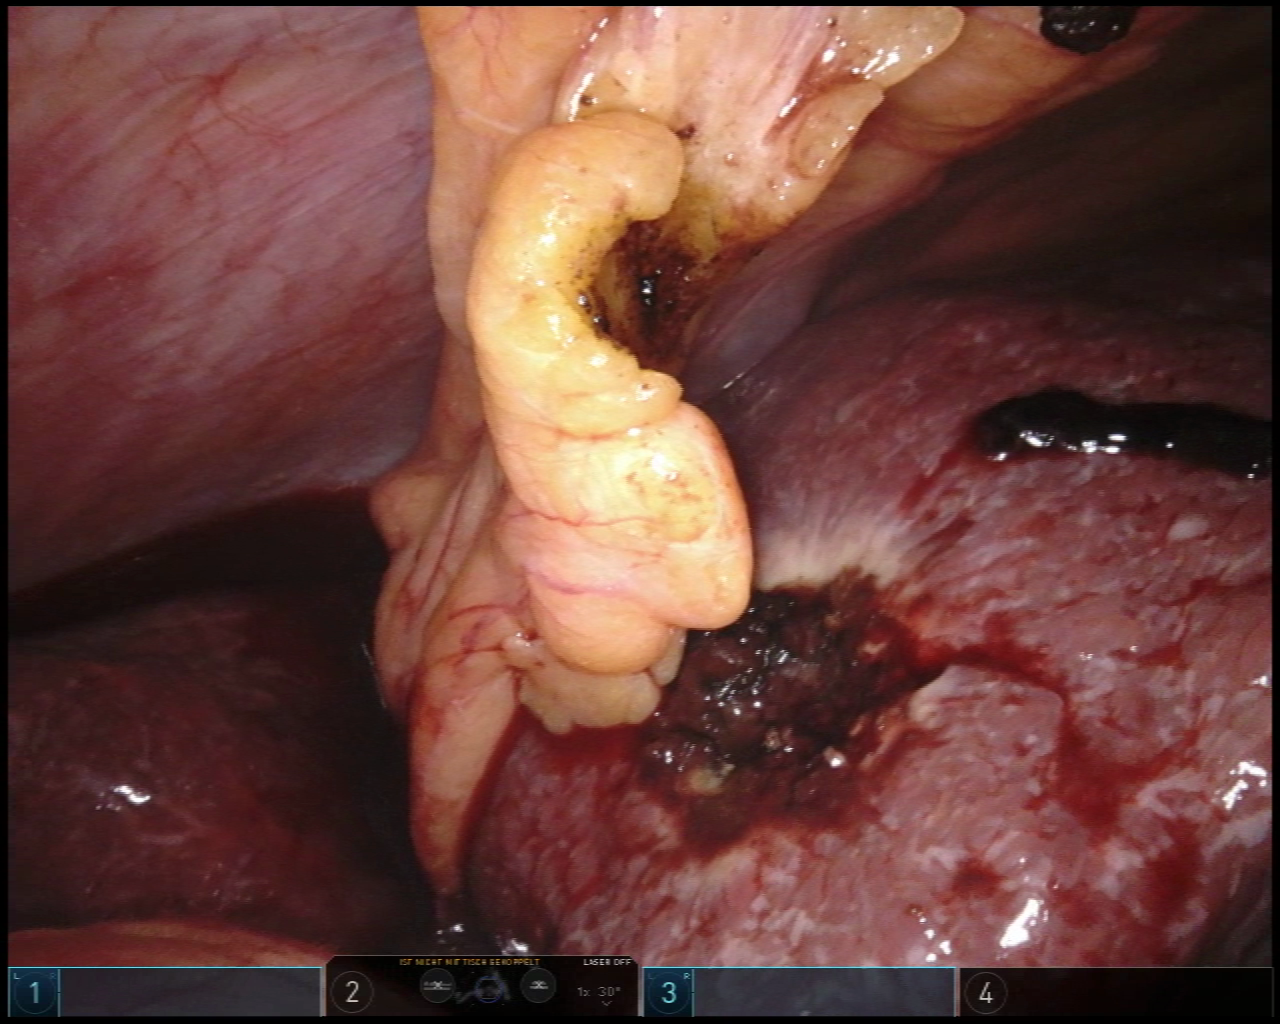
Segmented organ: liver
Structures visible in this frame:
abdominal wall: yes
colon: yes
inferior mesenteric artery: no
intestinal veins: no
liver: yes
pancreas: no
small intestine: no
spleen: no
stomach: no
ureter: no
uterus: no
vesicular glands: no